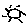
Label: sun